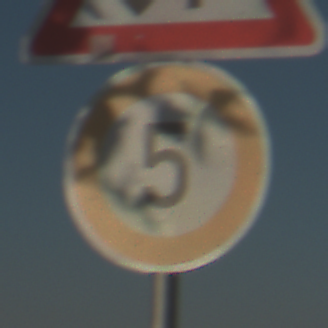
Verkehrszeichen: Geschwindigkeit5
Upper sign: Gegenverkehr
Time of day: SunriseSunset
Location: Outdoor (Nature)
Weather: Clear
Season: NotSpecified
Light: Natural